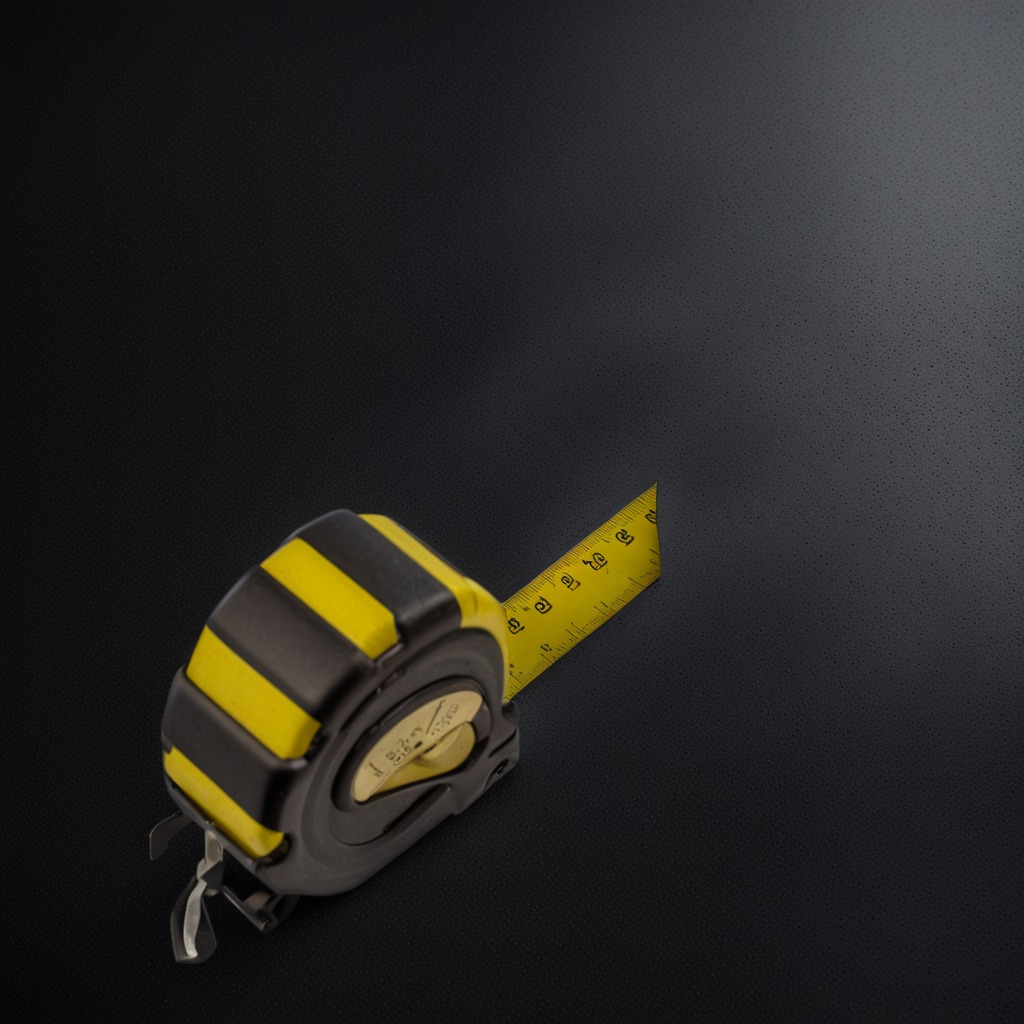
A measuring tape lying on the clean granite tabletop covered with a black rubber mat inside a workshop at night dim ambient light soft shadows worn but beneath the mat